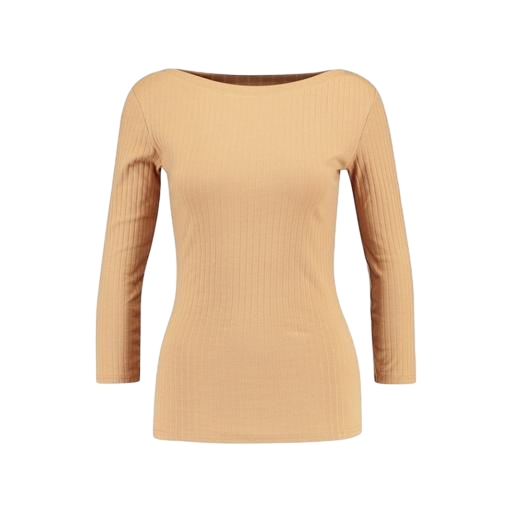
beige 3/4 sleeves, beige colored long sleeve, beige josephine long-sleeve top, white background